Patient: sex M, age 57
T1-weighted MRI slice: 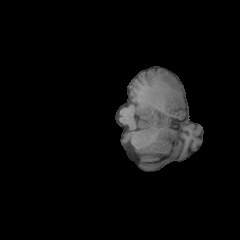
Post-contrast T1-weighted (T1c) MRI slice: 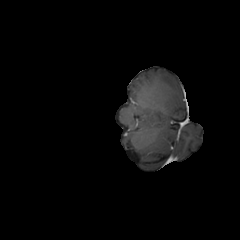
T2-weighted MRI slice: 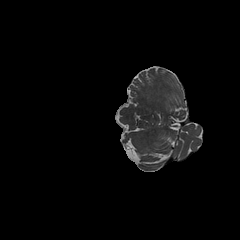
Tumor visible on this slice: no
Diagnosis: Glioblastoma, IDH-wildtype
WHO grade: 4